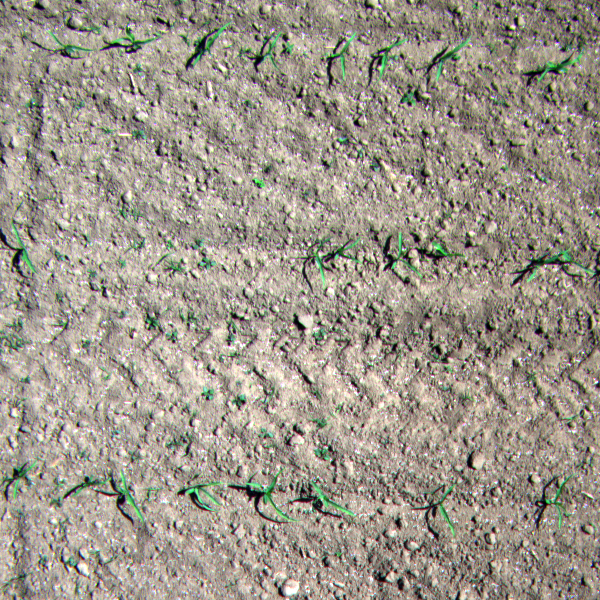
Acquisition date: 2023-05-30
Tile: 0945
Annotated plant instances:
label: amaranth
label: amaranth
label: amaranth
label: amaranth
label: weed_other
label: weed_other
label: amaranth
label: weed_other
label: amaranth
label: amaranth
label: weed_other
label: maize
label: maize
label: maize
label: weed_other
label: maize
label: amaranth
label: maize
label: amaranth
label: amaranth
label: barnyard_grass
label: maize
label: barnyard_grass
label: amaranth
label: maize
label: amaranth
label: amaranth
label: weed_other
label: weed_other
label: amaranth
label: amaranth
label: amaranth
label: amaranth
label: amaranth
label: amaranth
label: maize
label: amaranth
label: amaranth
label: quickweed
label: amaranth
label: amaranth
label: amaranth
label: amaranth
label: amaranth
label: amaranth
label: maize
label: maize
label: maize
label: maize
label: maize
label: maize
label: amaranth
label: maize
label: weed_other
label: barnyard_grass
label: amaranth
label: amaranth
label: weed_other
label: maize
label: maize
label: amaranth
label: maize
label: maize
label: maize
label: maize
label: maize
label: maize
label: amaranth
label: barnyard_grass
label: barnyard_grass
label: weed_other
label: weed_other
label: weed_other
label: maize
label: amaranth
label: weed_other
label: amaranth
label: weed_other
label: weed_other
label: weed_other
label: weed_other
label: weed_other
label: weed_other
label: weed_other
label: weed_other
label: amaranth
label: barnyard_grass
label: barnyard_grass
label: weed_other
label: weed_other
label: barnyard_grass
label: barnyard_grass
label: weed_other
label: weed_other
label: amaranth
label: weed_other
label: amaranth
label: barnyard_grass
label: barnyard_grass
label: barnyard_grass
label: weed_other
label: weed_other
label: barnyard_grass
label: weed_other
label: weed_other
label: weed_other
label: weed_other
label: weed_other
label: weed_other
label: barnyard_grass
label: weed_other
label: barnyard_grass
label: amaranth
label: weed_other
label: barnyard_grass
label: barnyard_grass
label: barnyard_grass
label: barnyard_grass
label: amaranth
label: weed_other
label: weed_other
label: amaranth
label: barnyard_grass
label: weed_other
label: maize
label: weed_other
label: weed_other